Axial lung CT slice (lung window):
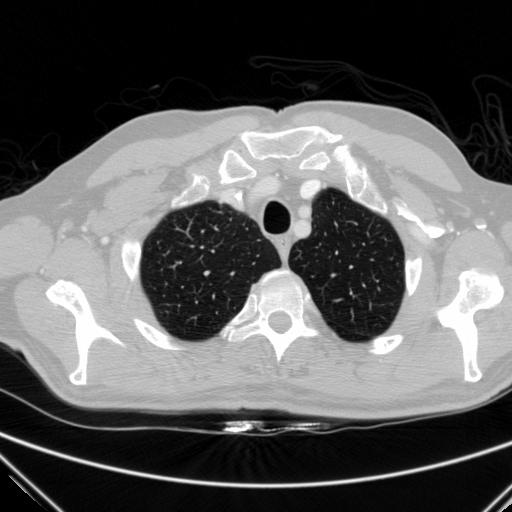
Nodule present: no